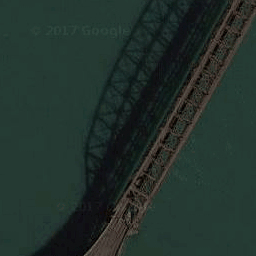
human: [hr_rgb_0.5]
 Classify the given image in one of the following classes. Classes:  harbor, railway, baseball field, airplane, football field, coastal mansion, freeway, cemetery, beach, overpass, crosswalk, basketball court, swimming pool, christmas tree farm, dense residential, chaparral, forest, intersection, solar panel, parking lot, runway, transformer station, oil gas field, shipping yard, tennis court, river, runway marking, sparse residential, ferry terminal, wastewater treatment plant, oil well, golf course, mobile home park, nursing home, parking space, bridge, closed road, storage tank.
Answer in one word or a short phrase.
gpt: bridge